Question: I'm new of vaadin and this is the first time that I try to use an add-on <URL>
I'm using maven to build my project, and i modified my pom.xml in ths way:
'''
<project>
<modelVersion>4.0.0</modelVersion>
<artifactId>My-vaadin-webapp</artifactId>
<packaging>war</packaging>
<!-- Add-On Repository -->
<repositories>
<repository>
<id>vaadin-addons</id>
<url>http://maven.vaadin.com/vaadin-addons</url>
</repository>
</repositories>
<dependencies>
<dependency>
<groupId>org.vaadin.addon</groupId>
<artifactId>easyuploads</artifactId>
<version>7.0.1</version>
</dependency>
</dependencies>
</project>
'''
But when to try
> MultiFileUpload
i get the following result:

I read the I should compile my widget-set, but I don't use a custom widget-set, I'm using a default widget-Set.
This is my web.xml:
'''
<?xml version="1.0" encoding="UTF-8"?>
<web-app>
<display-name>MyApp</display-name>
<listener>
<listener-class>org.springframework.web.context.ContextLoaderListener</listener-class>
</listener>
<listener>
<listener-class>org.springframework.web.util.Log4jConfigListener</listener-class>
</listener>
<listener>
<listener-class>org.springframework.web.context.request.RequestContextListener</listener-class>
</listener>
<session-config>
<session-timeout>30</session-timeout>
</session-config>
<servlet>
<servlet-name>MyServlet</servlet-name>
<servlet-class>com.myApplication.AutowiringApplicationServlet</servlet-class>
<init-param>
<description>Vaadin UI class to use</description>
<param-name>UI</param-name>
<param-value>com.myApplication.Application</param-value>
</init-param>
</servlet>
<servlet-mapping>
<servlet-name>VaadinApplication</servlet-name>
<url-pattern>/*</url-pattern>
</servlet-mapping>
</web-app>
'''
Where am I doing wrong?
How to can I do to solve my problem?
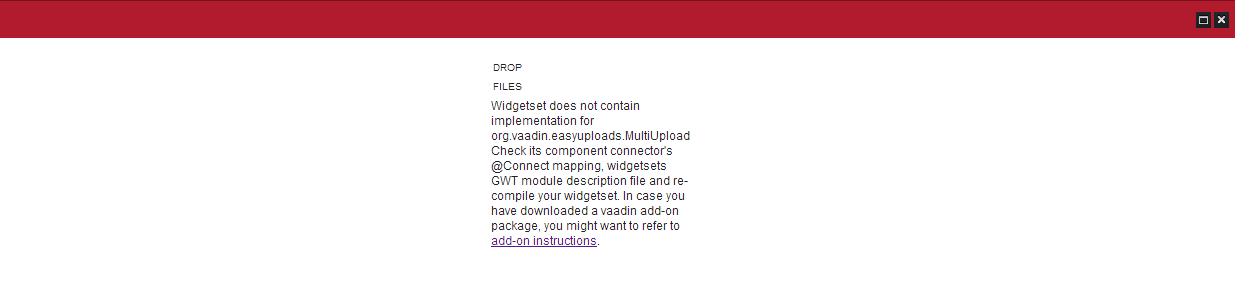
Answer: Create a widgetset in the src/main/resources folder under an arbitrary package (x.y for example). Name it 'AppWidgetSet.gwt.xml' for example.
'''
<?xml version="1.0" encoding="UTF-8"?>
<!DOCTYPE module PUBLIC "-//Google Inc.//DTD Google Web Toolkit 2.5.1//EN" "http://google-web-toolkit.googlecode.com/svn/tags/2.5.1/distro-source/core/src/gwt-module.dtd">
<module>
<inherits name="com.vaadin.DefaultWidgetSet" />
<set-property name="user.agent" value="safari"/>
<inherits name="org.vaadin.easyuploads.Widgetset" />
</module>
'''
Annotate your custom UI with the following:
'''
@Widgetset("x.y.AppWidgetSet")
'''
The "inherits" part is autogenerated by the 'mvn vaadin:update-widgetset' goal based on the dependencies of your pom. Since I included the multifileupload here you don't need to call it this time.
Do a 'mvn vaadin:compile'.
Refresh your project and your server.